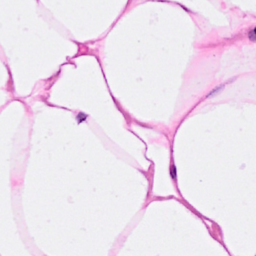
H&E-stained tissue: Breast